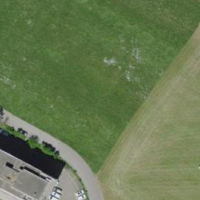
EUNIS habitat code: 25
Species observed at this site:
Arctium lappa